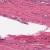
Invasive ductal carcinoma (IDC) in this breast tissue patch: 0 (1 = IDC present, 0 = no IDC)